【题型】填空题　【知识点】平面几何　【难度】medium
如图，在菱形$ABCD$中，$AB=1$，$\angle BAD=60^\circ$。在其内部作形状、大小都相同的菱形$AENH$和菱形$CGMF$，使点$E$，$F$，$G$，$H$分别在边$AB$，$BC$，$CD$，$DA$上，点$M$，$N$在对角线$AC$上。若$AE=3BE$，则$\overrightarrow{MN} = \underline{\ \ \ \ \ \ } \overrightarrow{CA}$。

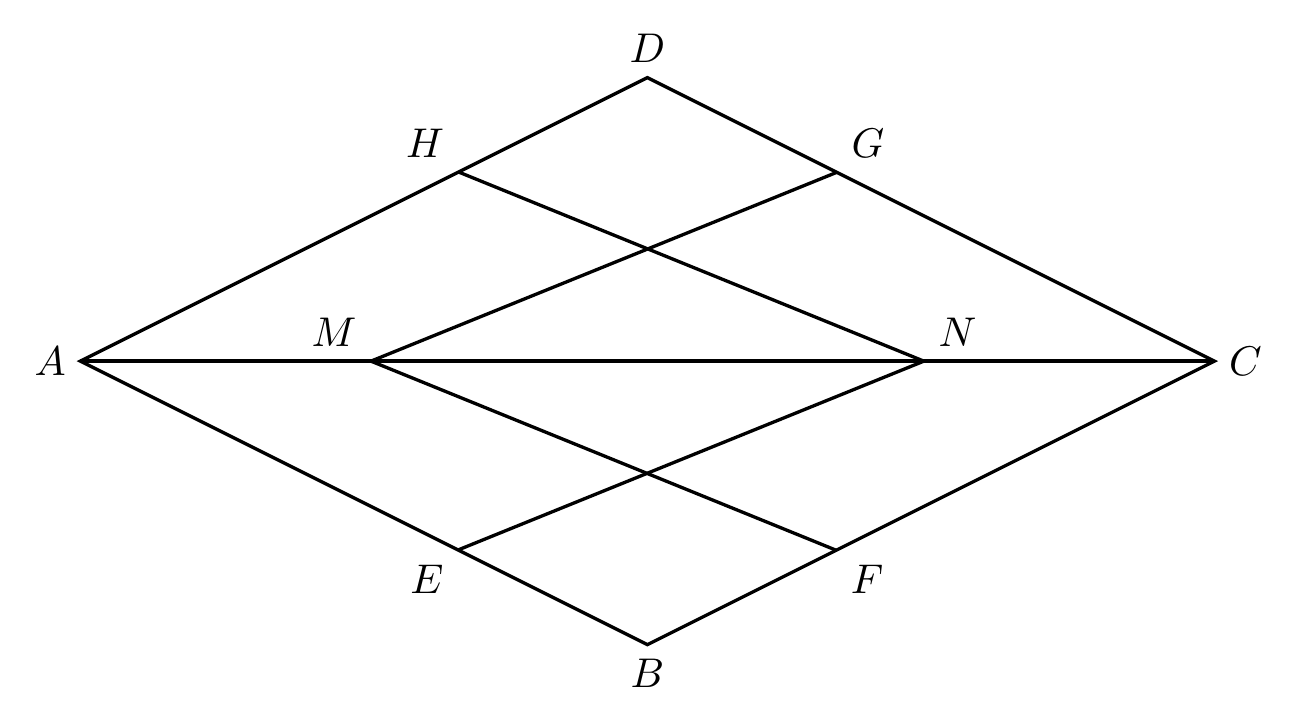
【解答】
\noindent
【答案】$-\dfrac{1}{2}$

\vspace{1em}
\noindent
【分析】本题考查菱形的性质、等边三角形的判定与性质，解答本题的关键是作出合适的辅助线，求出$AC$、$AM$和$MN$的长。

\vspace{0.1em}
\noindent
连接$DB$交$AC$于点$O$，作$MI \perp AB$于点$I$，作$FJ \perp AB$交$AB$的延长线于点$J$，根据菱形的性质和锐角三角函数，可以求得$AC$、$AM$和$MN$的长，然后结合图形及向量，即可得出结果。

\vspace{1em}
\noindent
【详解】解：连接$DB$交$AC$于点$O$，作$MI \perp AB$于点$I$，作$FJ \perp AB$交$AB$的延长线于点$J$，如图所示，\\

$\because$ 四边形$ABCD$是菱形，$\angle BAD=60^\circ$，$AB=1$，\\
$\therefore AB=BC=CD=DA=1$，$\angle BAC=30^\circ$，$AC \perp BD$，\\
$\therefore \triangle ABD$是等边三角形，\\
$\therefore OD=\dfrac{1}{2}$，\\
$\therefore AO=\sqrt{AD^2-DO^2}=\sqrt{1^2-\left(\dfrac{1}{2}\right)^2}=\dfrac{\sqrt{3}}{2}$，\\
$\therefore AC=2AO=\sqrt{3}$，\\
$\because AE=3BE$，\\
$\therefore AE=\dfrac{3}{4}$，$BE=\dfrac{1}{4}$，\\
$\because$ 菱形$AENH$和菱形$CGMF$大小相同，\\
$\therefore BE=BF=\dfrac{1}{4}$，$\angle FBJ=60^\circ$，\\
$\therefore FJ=BF \cdot \sin 60^\circ = \dfrac{1}{4} \times \dfrac{\sqrt{3}}{2} = \dfrac{\sqrt{3}}{8}$，\\
$\therefore MI=FJ=\dfrac{\sqrt{3}}{8}$，\\
$\therefore AM=\dfrac{MI}{\sin 30^\circ} = \dfrac{\dfrac{\sqrt{3}}{8}}{\dfrac{1}{2}} = \dfrac{\sqrt{3}}{4}$，\\
同理可得，$CN=\dfrac{\sqrt{3}}{4}$，\\
$\therefore MN=AC-AM-CN=\sqrt{3}-\dfrac{\sqrt{3}}{4}-\dfrac{\sqrt{3}}{4}=\dfrac{\sqrt{3}}{2}$，\\
$\therefore \dfrac{MN}{CA}=\dfrac{\dfrac{\sqrt{3}}{2}}{\sqrt{3}}=\dfrac{1}{2}$，\\
$\because \overrightarrow{MN}$与$\overrightarrow{CA}$方向相反，\\
$\therefore \overrightarrow{MN}=-\dfrac{1}{2}\overrightarrow{CA}$，\\
故答案为：$-\dfrac{1}{2}$。
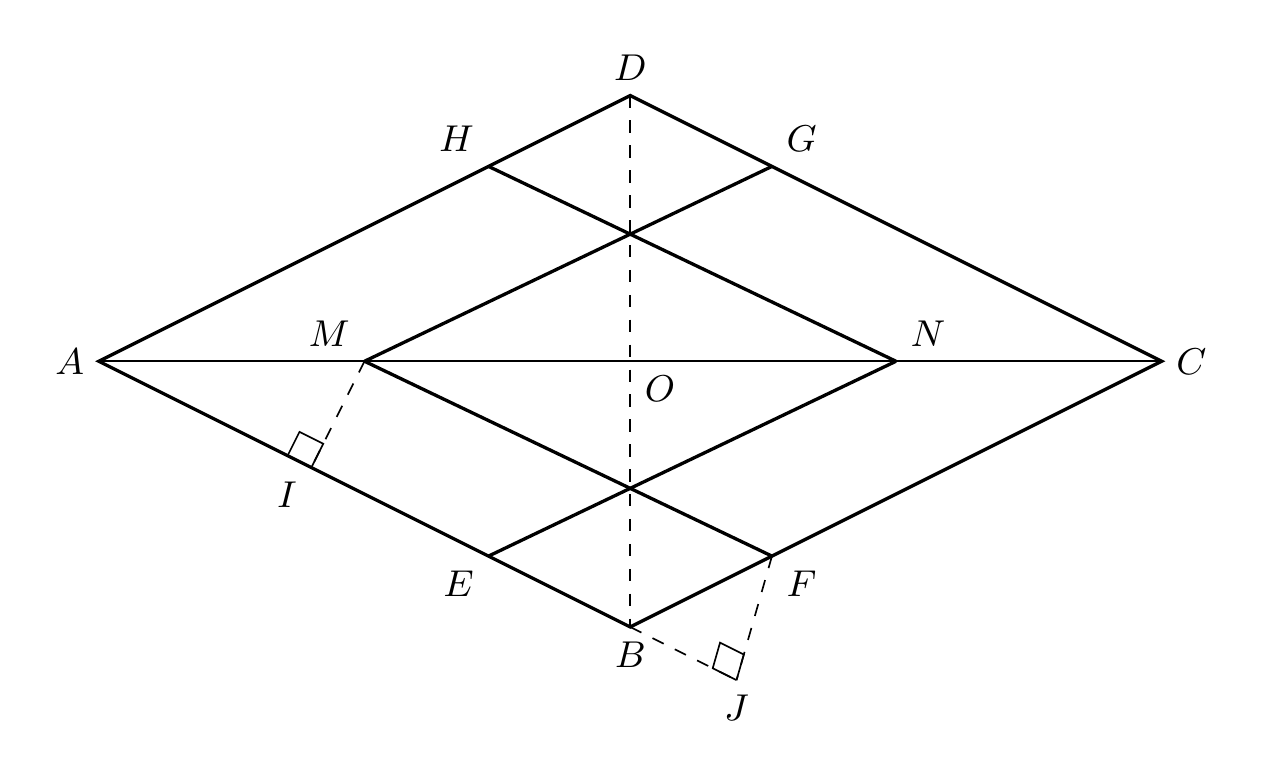